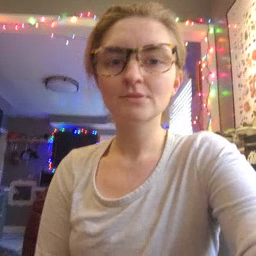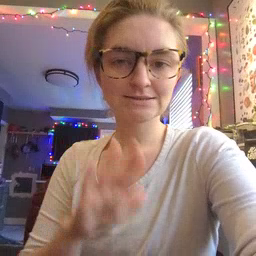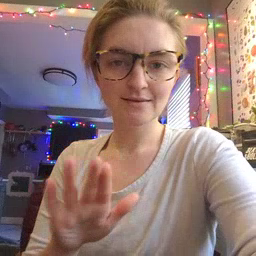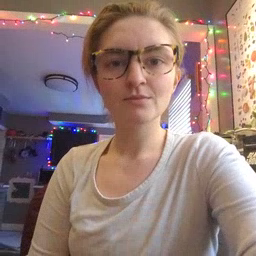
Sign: clean